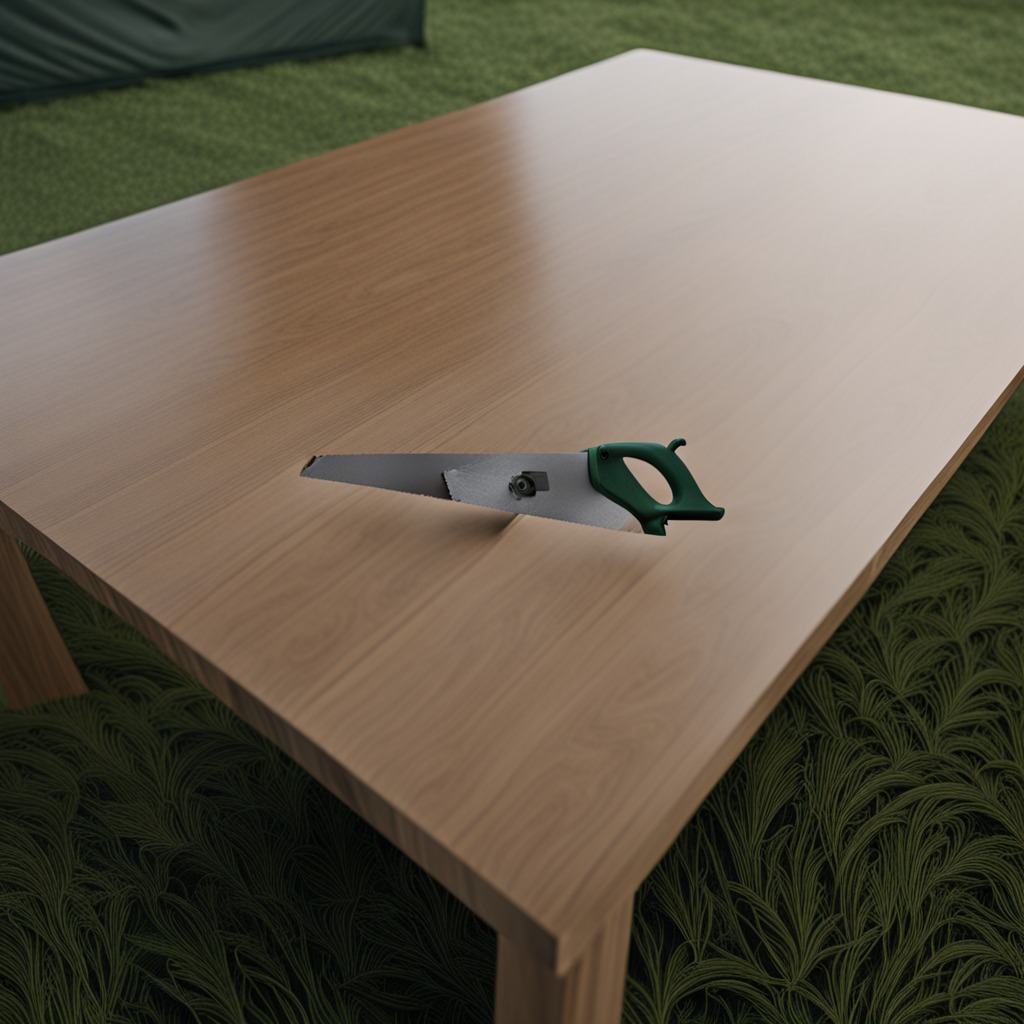
A metal saw is lying on a wooden table inside a jungle field workshop tent humid ambient light worn but